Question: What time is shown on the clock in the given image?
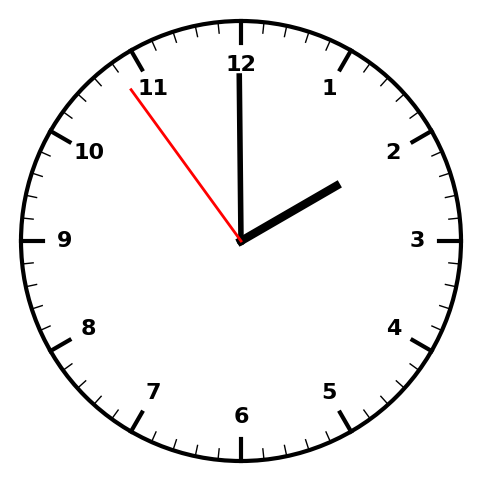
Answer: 01:59:54